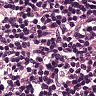
Metastatic tissue present: no